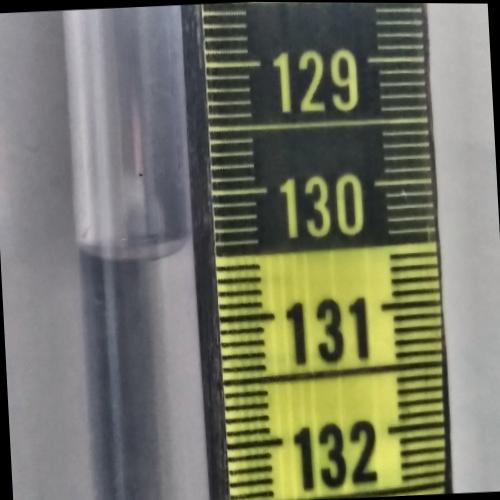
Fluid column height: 130.4 cm